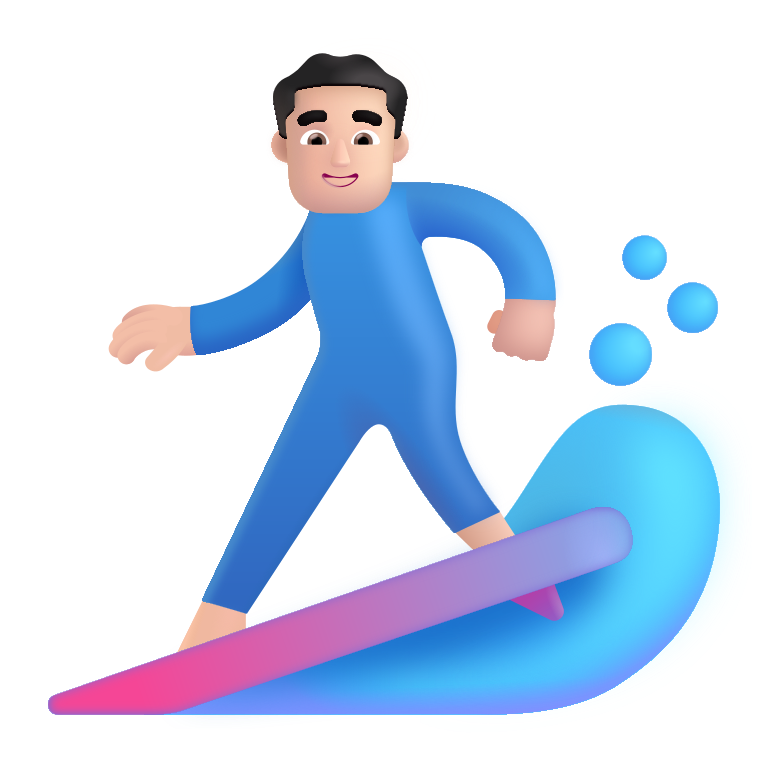
man surfing color light